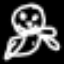
Label: frog